Aerial crown-view tile of a tropical tree (Barro Colorado Island, Panama), acquired 20250915:
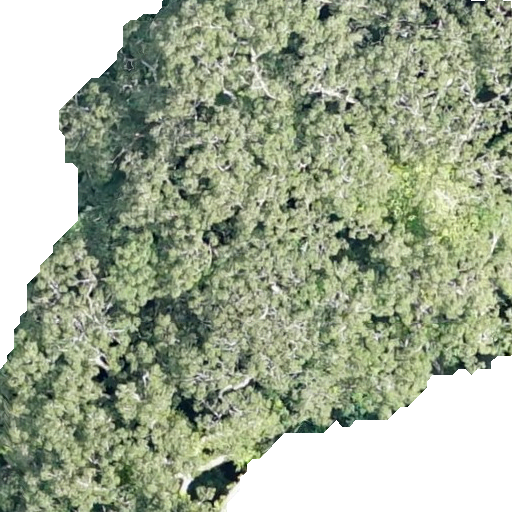
Species: Ceiba pentandra
GBIF accepted scientific name: Ceiba pentandra
Crown area: 343.02 m²